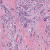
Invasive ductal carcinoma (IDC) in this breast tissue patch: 1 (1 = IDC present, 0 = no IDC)